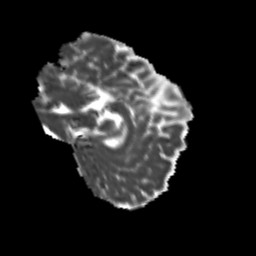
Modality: MD
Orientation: sagittal
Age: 23
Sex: male
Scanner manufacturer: siemens
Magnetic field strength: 3 T
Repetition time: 3.5 s
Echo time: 0.104 s